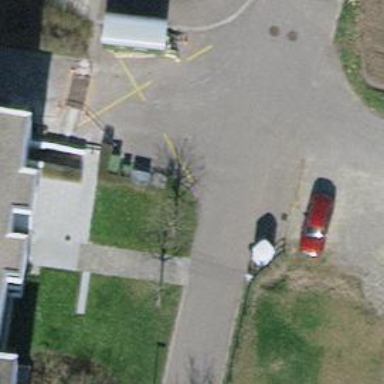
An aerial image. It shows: Urban tree adds touch of nature to the surroundings.